Question: I have collection of select elements, when I change value of one select elements for first time this function dont work it works the second time I change value and in console I have
jQuery code:
'''
$(document).ready(function () {
var collection = $('select.ddlJ');
console.log(collection);
for (var element in collection) {
$(element).change(function () {
$('select.ddlJ').change(function (e) {
$(this).parent().parent().find('td:last').prev().find('span').html(
$(this).parent().parent().find('select.ddlJ').filter(function () {
return $.trim($(this).val()) == 'm';
}).length);
$(this).parent().parent().find('td:last span').html(
$(this).parent().parent().find('select.ddlJ').filter(function () {
return $.trim($(this).val()) == 'n'; }).length);
});
});
}
});
'''
HTML code:
'''
<table cellspacing="0" border="1" style="border-collapse:collapse;" id="grid1"
rules="all">
<tbody><tr>
<th scope="col">Nr de ord</th>
<th scope="col">StudentId</th>
<th scope="col">Name LName</th>
<th scope="col">
<span id="mondayText">monday<br></span>
<span id="monday">14.05.2012</span>
</th>
<th scope="col">
<span id="thuesdayText">thuesday<br></span>
<span id="thuesday">15.05.2012</span>
</th>
<th scope="col">
<span id="wednesdayText">wednesday<br></span>
<span id="wednesday">16.05.2012</span>
</th>
<th scope="col">
<span id="thursdayText">thursday<br></span>
<span id="thursday">17.05.2012</span>
</th>
<th scope="col">
<span id="fridayText">friday<br></span>
<span id="friday">18.05.2012</span>
</th>
<th scope="col">
<span id="saturdayText">saturday<br></span>
<span id="saturday">19.05.2012</span>
</th>
<th scope="col">
<span id="M">Total1</span>
</th>
<th scope="col">
<span id="N">Total2</span>
</th>
</tr><tr>
<td> 1 </td>
<td>110001</td>
<td>Test1 Test1</td><td>
</td><td>
</td><td>
</td><td>
<select class="ddlJ" id="a1111_0" name="ctl00$contentbody$grid1$ctl02$a1111">
<option value="a" selected="selected">a</option>
<option value="m">m</option>
<option value="n">n</option>
</select>
<select class="ddlJ" id="a2222_0" name="ctl00$contentbody$grid1$ctl02$a2222">
<option value="a" selected="selected">a</option>
<option value="m">m</option>
<option value="n">n</option>
</select>
</td><td>
</td><td>
</td><td>
<span class="label" id="totalM"></span>
</td><td>
<span id="totalN"></span>
</td>
</tr><tr>
<td> 2 </td>
<td>110002</td>
<td>Test2 Test2</td>
<td></td>
<td></td>
<td></td><td>
<select class="ddlJ" id="a1111_1" name="ctl00$contentbody$grid1$ctl03$a1111">
<option value="a" selected="selected">a</option>
<option value="m">m</option>
<option value="n">n</option>
</select>
</td><td>
</td><td>
</td><td>
<span class="label" id="totalM"></span>
</td><td>
<span id="totalN"></span>
</td>
</tr><tr>
<td>
3
</td><td>110008</td><td>Test3 Test3</td><td>
</td><td>
</td><td>
</td><td>
<select class="ddlJ" id="a1111_2" name="ctl00$contentbody$grid1$ctl04$a1111">
<option value="a" selected="selected">a</option>
<option value="m">m</option>
<option value="n">n</option>
</select>
</td><td>
</td><td>
</td><td>
<span class="label" id="totalM"></span>
</td><td>
<span id="totalN"></span>
</td>
</tr>
</tbody>
</table>
'''
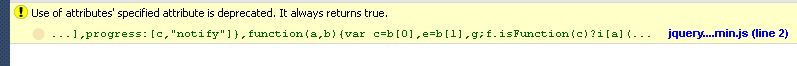
Answer: It is a bug in jQuery:
<URL>
(see: <URL>